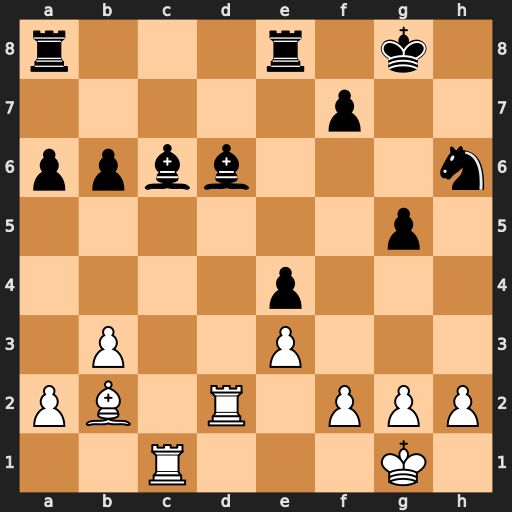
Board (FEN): r3r1k1/5p2/ppbb3n/6p1/4p3/1P2P3/PB1R1PPP/2R3K1
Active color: w
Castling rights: -
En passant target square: -
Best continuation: Rxd6 Nf5 Rdxc6